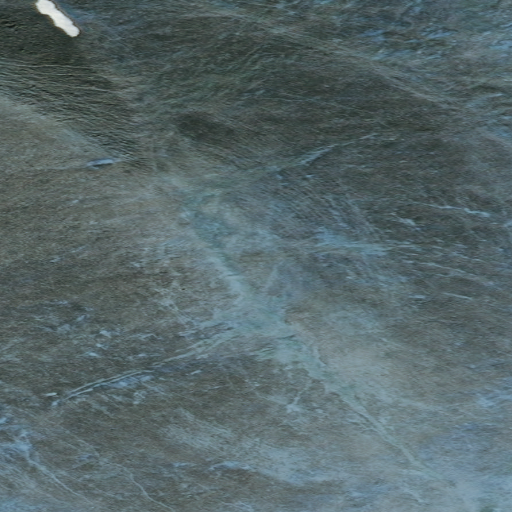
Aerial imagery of mountain in Alaska named Potato Mountain containing only unknown